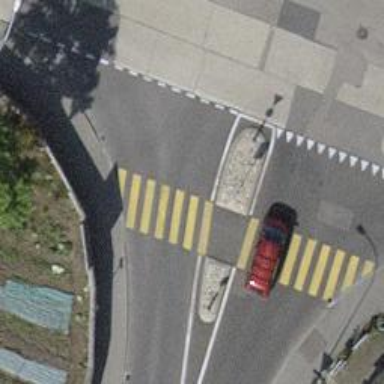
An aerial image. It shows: Marked crossing with pedestrian island.